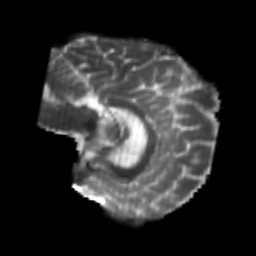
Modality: T2w
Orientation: sagittal
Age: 26
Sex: male
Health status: healthy
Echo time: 0.074 s